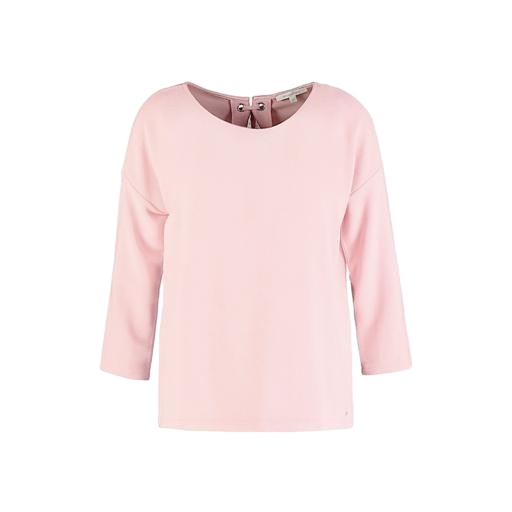
pink long-sleeve t-shirt, pink long sleeve boat neck tee, pink long sleeved shirt, white background